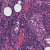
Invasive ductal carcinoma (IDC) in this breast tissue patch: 0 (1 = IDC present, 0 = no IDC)